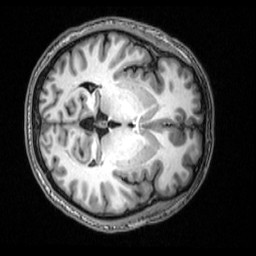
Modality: T1w
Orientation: axial
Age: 23
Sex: male
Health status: healthy
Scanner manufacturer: siemens
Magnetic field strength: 3 T
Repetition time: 2.53 s
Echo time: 0.00339 s